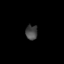
Tissue: lung
Cell type: Endothelial cells
Senescence score: 0.5687
Nuclear area (px): 174
Mean DAPI intensity: 69.408